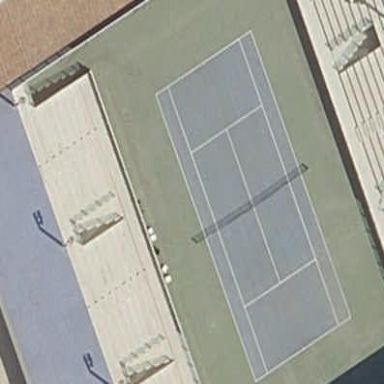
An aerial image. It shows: Tennis court on pitch.